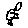
Label: bird